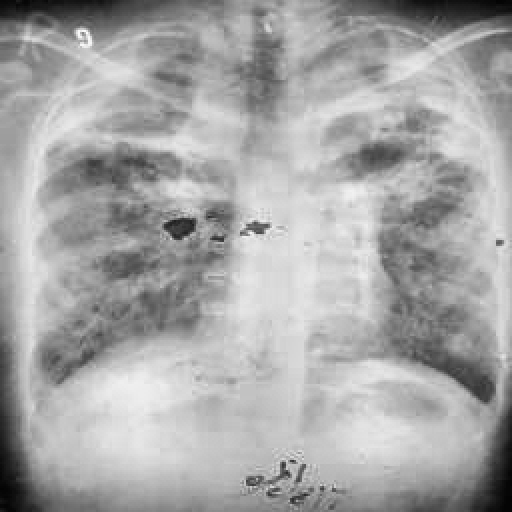
Finding: TUBERCULOSIS